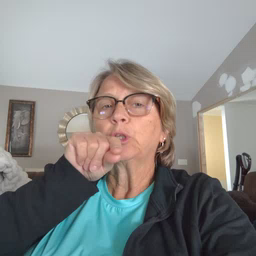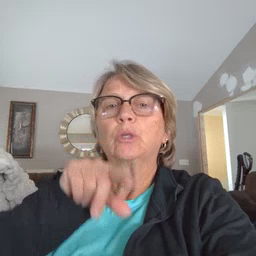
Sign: bird